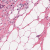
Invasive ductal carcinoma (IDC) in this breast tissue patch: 0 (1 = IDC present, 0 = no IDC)